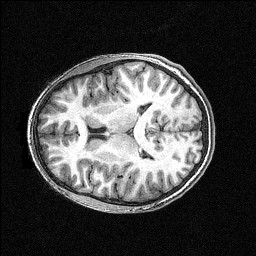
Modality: T1w
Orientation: axial
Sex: male
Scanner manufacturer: siemens
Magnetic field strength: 3 T
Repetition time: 2.3 s
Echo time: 0.00336 s